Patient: sex F, age 60
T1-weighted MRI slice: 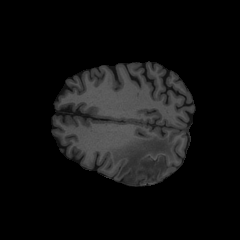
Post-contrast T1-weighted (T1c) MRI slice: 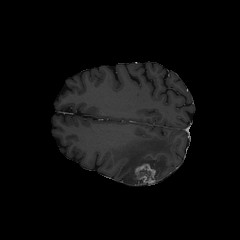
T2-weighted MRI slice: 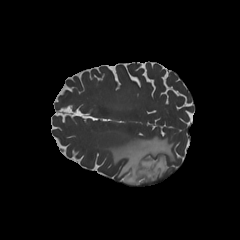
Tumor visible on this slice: yes
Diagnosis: Glioblastoma, IDH-wildtype
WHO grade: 4